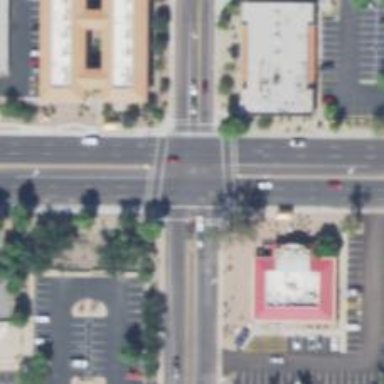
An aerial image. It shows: Asphalt tertiary road at intersection.